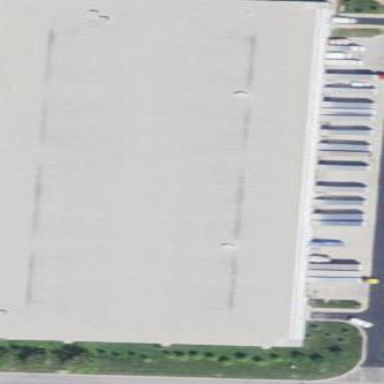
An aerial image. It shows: Warehouse.